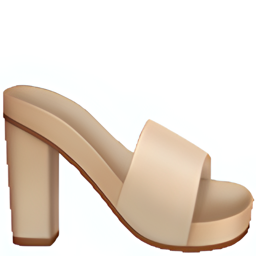
Name: womans sandal
Emoji: 👡
Group: Objects
Sub-group: clothing